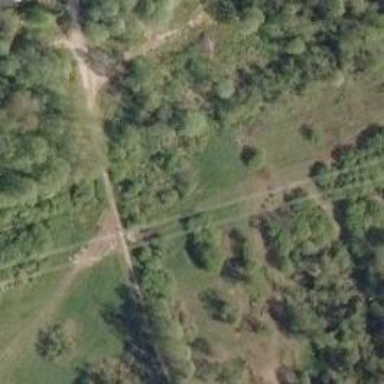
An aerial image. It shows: Hole for both golf and disc golf.